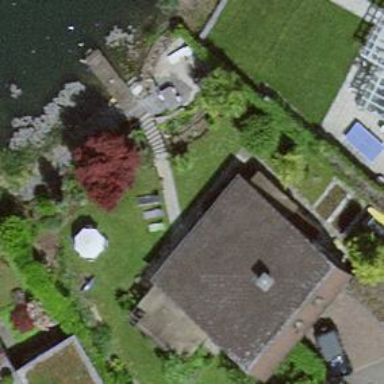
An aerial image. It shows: Saltbox-shaped roof house.